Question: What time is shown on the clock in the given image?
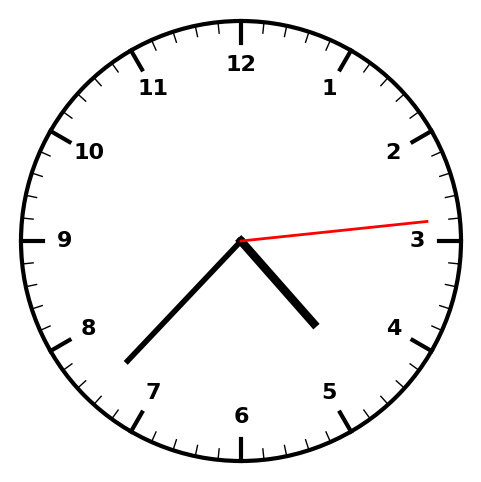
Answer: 04:37:14